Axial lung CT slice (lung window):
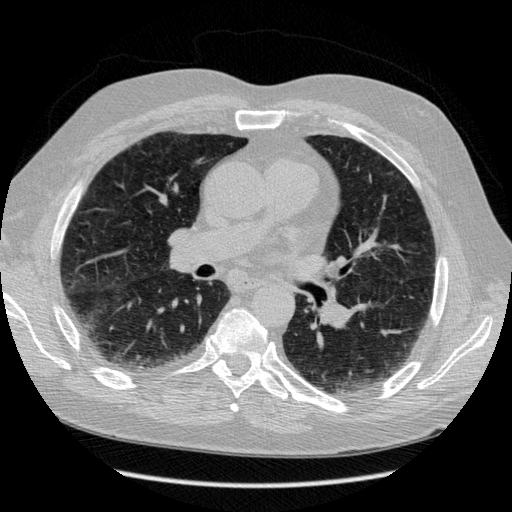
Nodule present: no